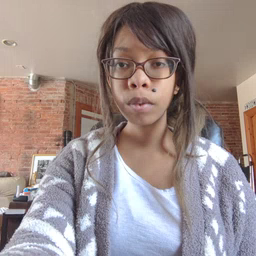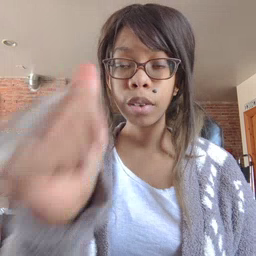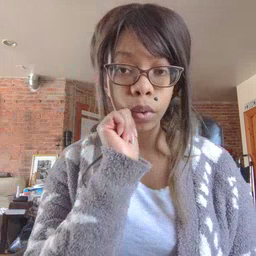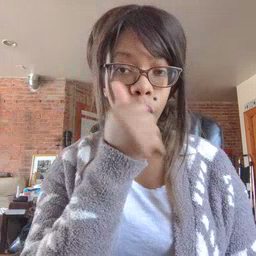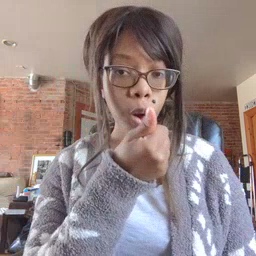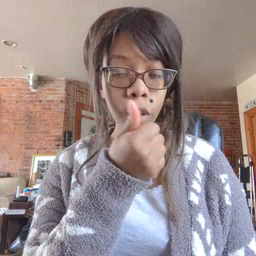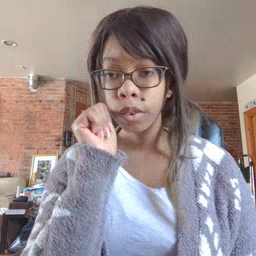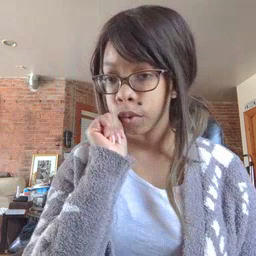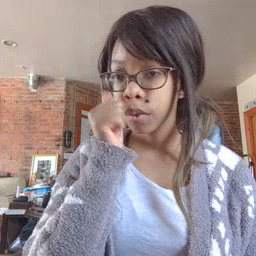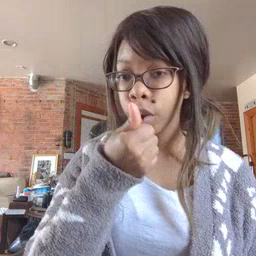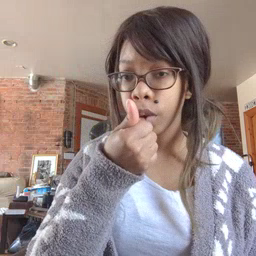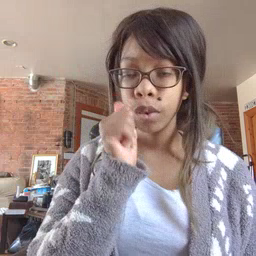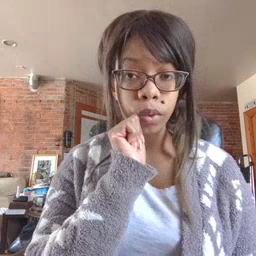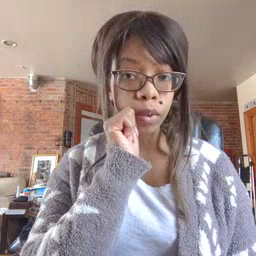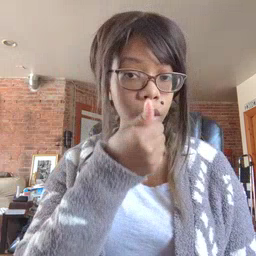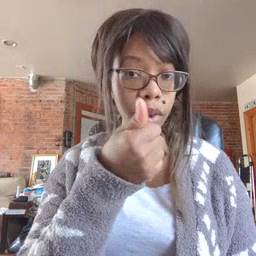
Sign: tomorrow